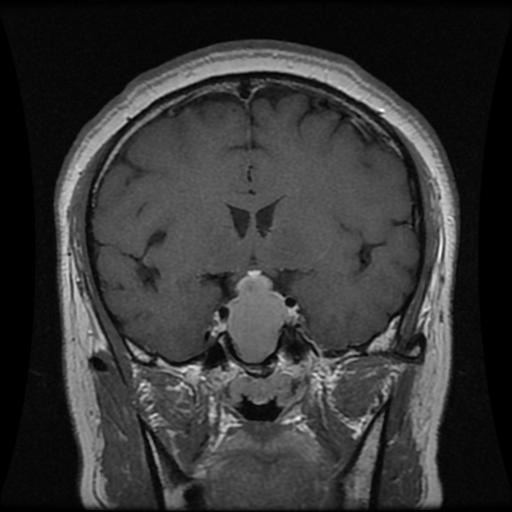
Label: pituitary